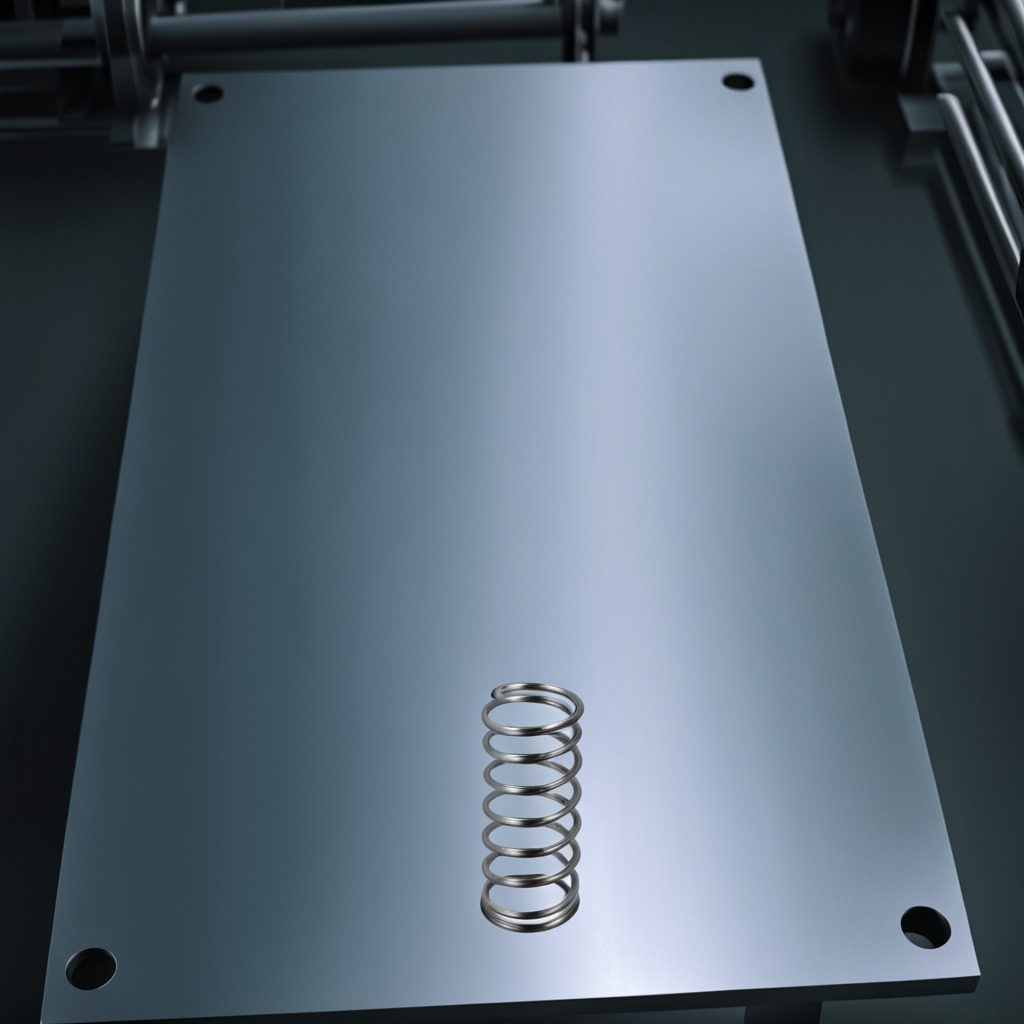
A coiled metal spring is lying on the metal table.